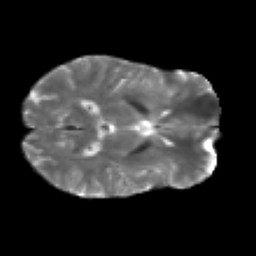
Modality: T2w
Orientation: axial
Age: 30
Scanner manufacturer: siemens
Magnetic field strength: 3 T
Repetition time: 2.2 s
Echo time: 0.084 s